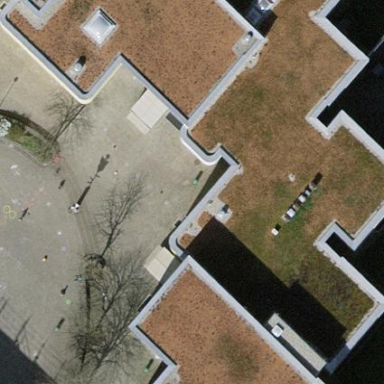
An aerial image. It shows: Flat-roofed school building.